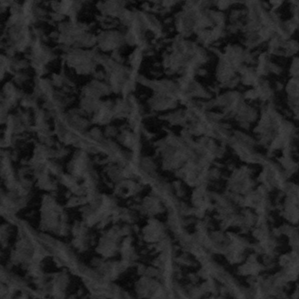
Label: frost